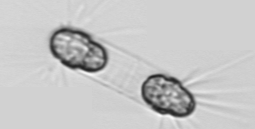
Label: Corethron_hystrix